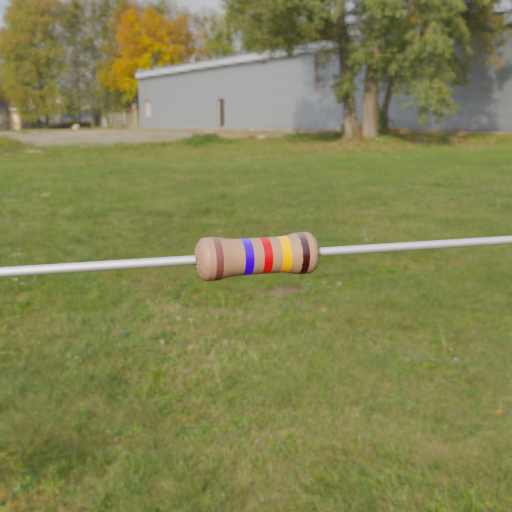
Resistor colour bands (in order): brown, blue, red, orange, black